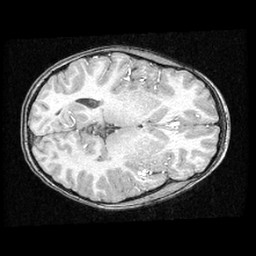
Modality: T1w
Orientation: axial
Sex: female
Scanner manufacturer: ge
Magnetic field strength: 1.5 T
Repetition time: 21 s
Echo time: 0.008 s